Question: I develop a desktop application on PYQT5 with integration of posgtresql. I stumbled over the situation that the table does not display the values:

source code:
'''
def createTable(self):
self.tableWidget = QTableWidget()
conn = psycopg2.connect('host=localhost port=5432 dbname=postgres user=postgres password=<PHONE>')
cursor = conn.cursor()
query = cursor.execute("SELECT * FROM wave_params")
result = cursor.fetchall()
for i in result:
print(i)
rows = len(result)
columns = len(result[0])
self.tableWidget.setColumnCount(columns)
self.tableWidget.setRowCount(rows)
index = 0
while query != None:
self.tableWidget.setItem(index,0, QTableWidgetItem(query.result[0]))
# self.tableWidget.setItem(index, 1, QTableWidgetItem(str(query.value(1))))
# self.tableWidget.setItem(index, 2, QTableWidgetItem(str(query.value(2))))
index = index + 1
# table selection change
self.tableWidget.doubleClicked.connect(self.on_click)
@pyqtSlot()
def on_click(self):
print("
")
for currentQTableWidgetItem in self.tableWidget.selectedItems():
print(currentQTableWidgetItem.row(), currentQTableWidgetItem.column(), currentQTableWidgetItem.text())
'''
I can not understand. what is the problem?
Thanks!
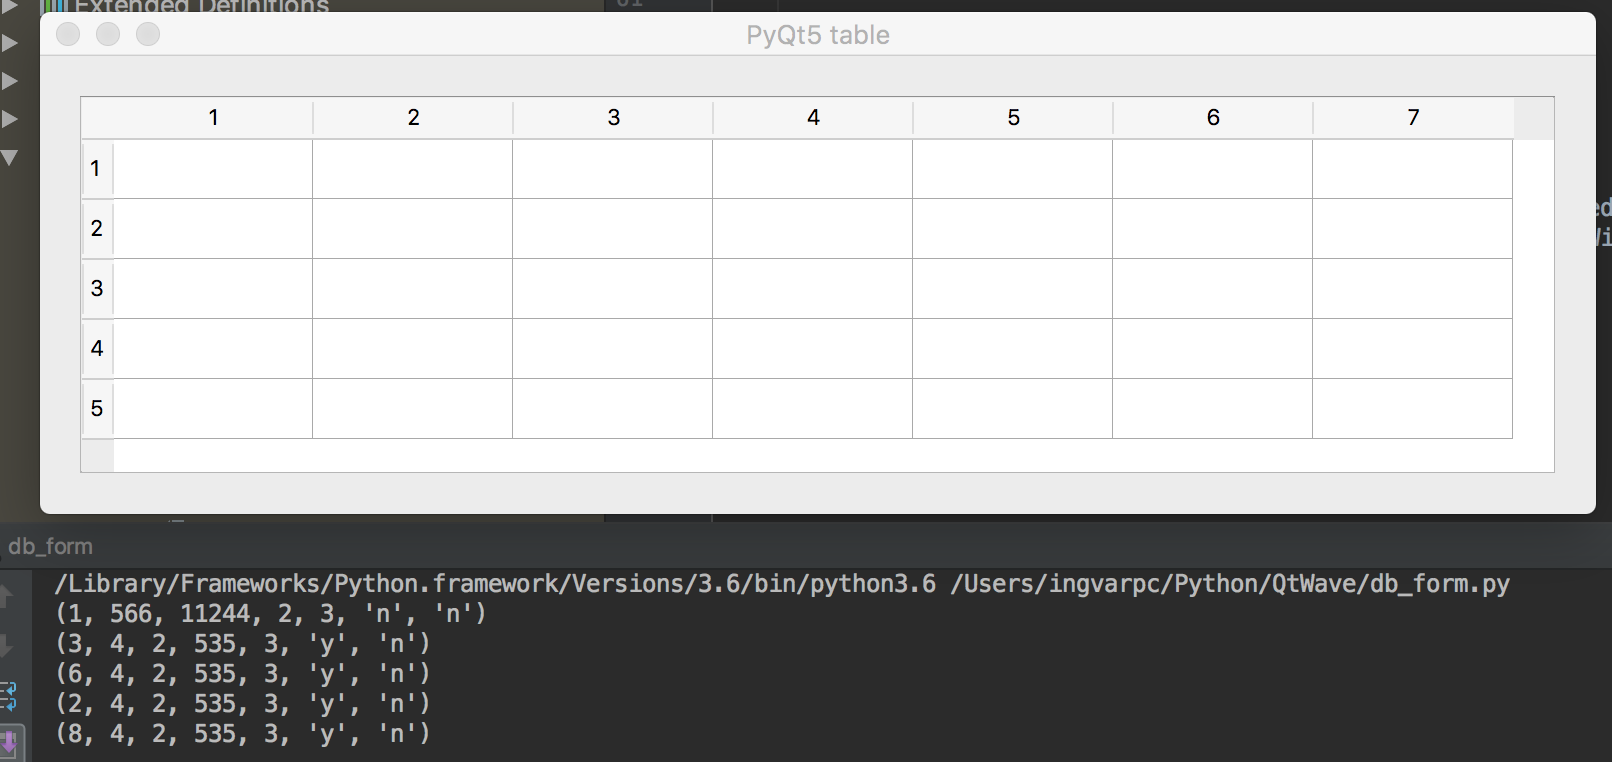
Answer: the cursor object has no attribute result.
in your code result is a list of tuples containing the return value of 'cursor.fetchall()' and query is the return value of 'cursor.execute()'. 'cursor.execute()' returns always None
(see <URL>. You only need to loop over result, here 2 examples:
'''
def createTable(self):
self.tableWidget = QTableWidget(self)
psycopg2.connect('host=localhost port=5432 dbname=postgres user=postgres password=<PHONE>')
cursor = conn.cursor()
query = cursor.execute("SELECT * FROM ladestelle")
result = cursor.fetchall()
rows = len(result)
columns = len(result[0])
self.tableWidget.setColumnCount(columns)
self.tableWidget.setRowCount(rows)
for i, r in enumerate(result):
self.tableWidget.setItem(i, 0, QTableWidgetItem(r[0]))
self.tableWidget.setItem(i, 1, QTableWidgetItem(str(r[1])))
self.tableWidget.setItem(i, 2, QTableWidgetItem(str(r[2])))
'''
# or simpler
for r in range(rows):
for c in range(columns):
self.tableWidget.setItem(r, c, QTableWidgetItem(str(result[r][c])))
'''
self.tableWidget.doubleClicked.connect(self.on_click)
'''